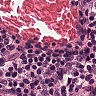
Metastatic tissue present: no